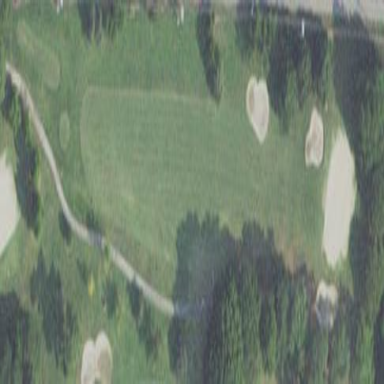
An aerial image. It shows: Rough area on grassy golf course.